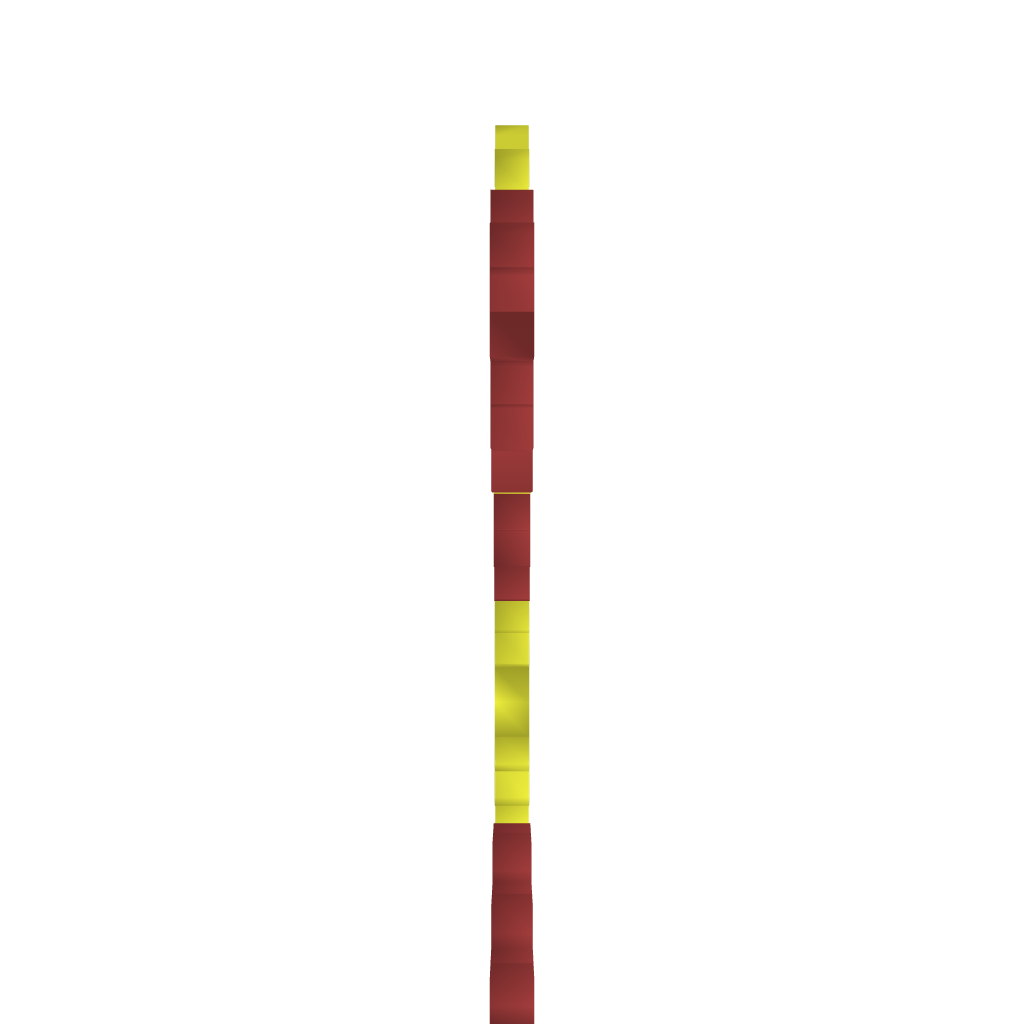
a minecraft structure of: Heatman (ErnieCIII) bad low quality